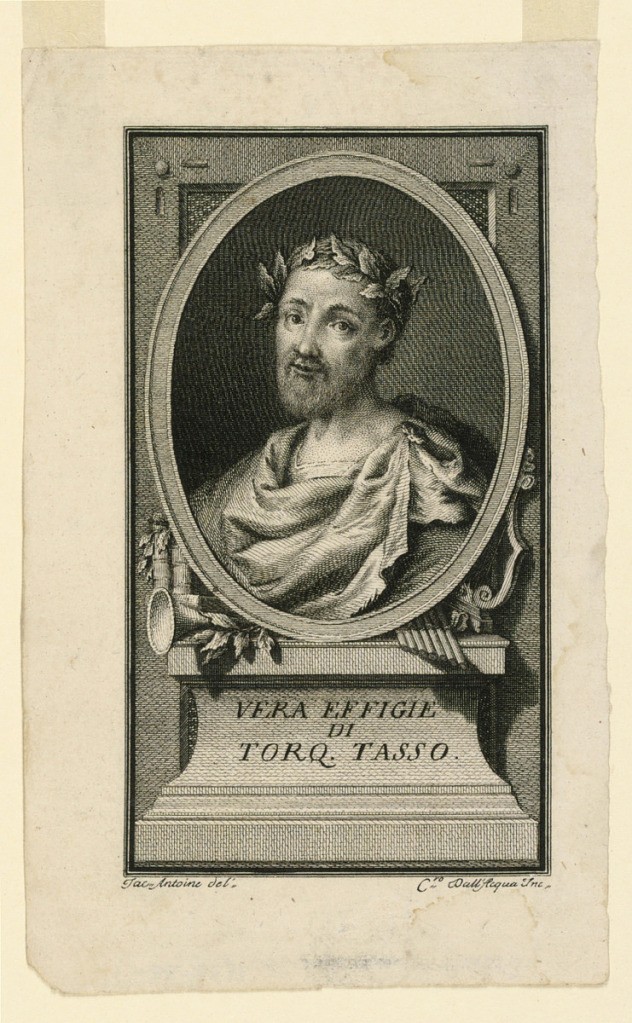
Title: Portrait of Torqato Tasso (1544-1595)
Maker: Cristoforo Dall'Acqua, Italian, 1734 - 1787
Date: ca. 1780
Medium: Engraving on paper
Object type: Print
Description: Half-length portrait in three-quarter view towards left. Tasso has a laurel wreath on his head. His body covered with a drapery held together by a pin on his left shoulder. The portrait inserted into an oval frame as a medallion is supported by an inscribed pedestal.